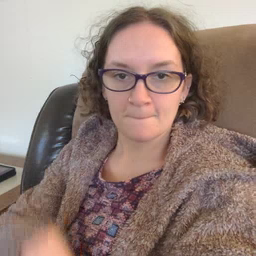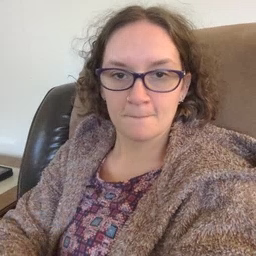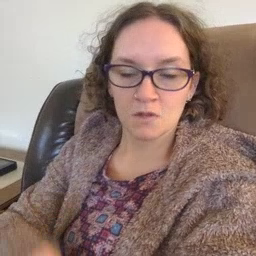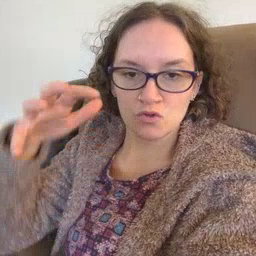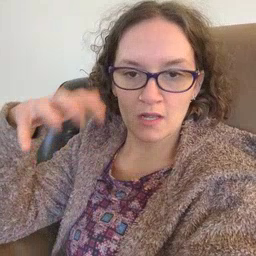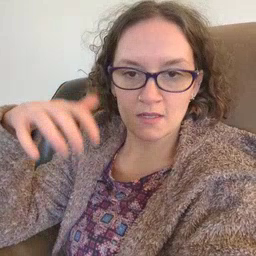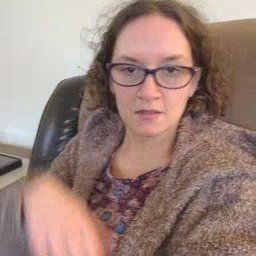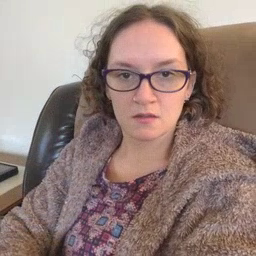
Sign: rain